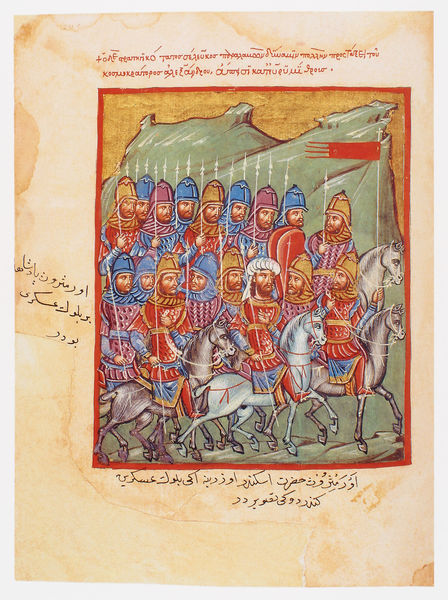
Titel: Der griechische Alexanderroman
Institution: Venedig, Hellenic Institute Codex Gr. 5
Schlagwörter: blau, grau, rot, bärte, gold, pferde, reiter, schrift, fahne, berge, banner, seite, illustration, ritter, rüstung, helme, arabisch, lanzen, turban, alexander, alexanderroman, lanzen#